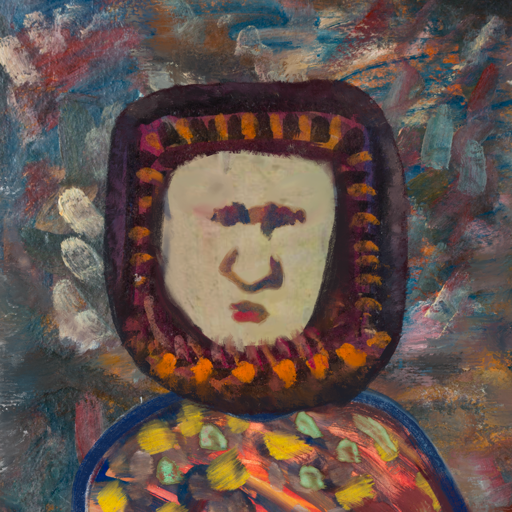
Background: Boggyland, Head And Neck Front: Hill_Girl, Face Front: In_The_Sun, Bust: Mother_And_Son_Mother, Hair Front: Doll, Head Accessory: Blank, Second Necklace: Blank, Necklace: Blank, Baby: Blank